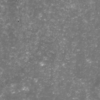
Label: not_dusty